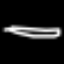
Label: pencil